Question: My admin folks have encountered a big problem, and I'm relaying their plight to SO:
We have a legacy database application (written in Progress 4GL/OpenEdge) that invokes in order to generate a report. The path to the WordPerfect executable is hard-coded within the database app, as well as the location of scanned PDFs that are to be inserted into the database, .
Most of our workstations have been successfully migrated from to , and the legacy application works fine UNTIL it tries to invoke WordPerfect, saying it can't find the executable (even with X3 installed in the exact same path used on WinXP) ... same with the scanned document folder.
Any suggestions?
---
I spent this morning helping my admin folks with the various suggestions you all provided ... we checked file permissions, looked at the compiled (.r) files with a Hex Editor (thanks @Tom and @Ernest), and did a inside all source code (.p) with Notepad++.
the program is NOT invoking WordPerfect directly (), but instead is using DDE. Here's the error message that Progress 4GL produces:

I am aware that there are issues with DDE and Win7, so I was wondering if there's a work-around, maybe registry keys that need to be modified or something to that affect.
I'm including an excerpt from the source code below, hoping that somebody recognizes what's going on (I'm NOT familiar with Progress 4GL, so it's all greek to me):
'''
/* setup DDE communicaiton with WordPerfect 12 */
/* and perform the merge of the various document */
DEFINE VARIABLE sys AS INTEGER NO-UNDO.
DEFINE VARIABLE mline AS CHAR FORMAT "x(220)" NO-UNDO.
DEFINE VARIABLE intResult AS INTEGER NO-UNDO.
DEFINE VARIABLE err-status AS INTEGER.
{GLOBVAR.I}
DEFINE VAR C-Win AS WIDGET-HANDLE NO-UNDO.
DEFINE FRAME FRAME-b
WITH 1 DOWN KEEP-TAB-ORDER OVERLAY
SIDE-LABELS NO-UNDERLINE THREE-D
AT COL 13 ROW 4.1
SIZE 11 BY 2
TITLE "FRAMEWP".
IF SESSION:DISPLAY-TYPE = "GUI":U THEN
CREATE WINDOW C-Win ASSIGN
HIDDEN = YES
HEIGHT = 4
WIDTH = 20
MAX-HEIGHT = 4
MAX-WIDTH = 20
VIRTUAL-HEIGHT = 4
VIRTUAL-WIDTH = 20
RESIZE = yes
SCROLL-BARS = no
STATUS-AREA = no
BGCOLOR = ?
FGCOLOR = ?
KEEP-FRAME-Z-ORDER = yes
THREE-D = yes
MESSAGE-AREA = no
SENSITIVE = YES.
IF SESSION:DISPLAY-TYPE = "GUI":U AND VALID-HANDLE(C-Win)
THEN C-Win:HIDDEN = NO.
VIEW FRAME DEFAULT-FRAME IN WINDOW C-Win.
VIEW FRAME FRAME-b IN WINDOW C-Win.
C-Win.
ENABLE ALL WITH FRAME FRAME-B TITLE "".
ASSIGN FRAME FRAME-B:VISIBLE = FALSE.
OS-DELETE VALUE(pass-txtout).
PAUSE 1 NO-MESSAGE IN WINDOW c-win.
OS-DELETE VALUE(pass-mergedoc).
pass-shelldoc = '"' + trim(pass-shelldoc) + '"'.
pass-shelldoc = TRIM(pass-shelldoc).
pass-txtfile = '"' + TRIM(pass-txtfile) + '"'.
pass-txtfile = TRIM(pass-txtfile).
pass-txtout = '"' + TRIM(pass-txtout) + '"'.
pass-txtout = TRIM(pass-txtout).
pass-mergedoc = '"' + TRIM(pass-mergedoc) + '"'.
pass-mergedoc = TRIM(pass-mergedoc).
DDE INITIATE sys FRAME FRAME FRAME-B:HANDLE APPLICATION "wpwin13_macros" TOPIC "COMMANDS".
/* create a wp doc from the pass-txtfile just created */
mline = "Application (WordPerfect; " + '"WordPerfect"' + '; Default!; "EN")'.
mline = TRIM(mline).
DDE EXECUTE sys COMMAND mline.
mline = "FileNew ()".
mline = TRIM(mline).
DDE EXECUTE sys COMMAND mline.
mline = "ImportSetFileName (Filename: " + pass-txtfile + ")".
mline = TRIM(mline).
DDE EXECUTE sys COMMAND mline.
mline = "ImportSetSource (SourceType: ASCII!)".
mline = TRIM(mline).
DDE EXECUTE sys COMMAND mline.
mline = "ImportSetDestination (DestinationType: MergeData!)".
mline = TRIM(mline).
DDE EXECUTE sys COMMAND mline.
mline = "ImportSetSizeToFit (State: No!)".
mline = TRIM(mline).
DDE EXECUTE sys COMMAND mline.
mline = "ImportSetAsciiFieldDelimiter (FieldDelimiter: " + '"^"' + ")".
mline = TRIM(mline).
DDE EXECUTE sys COMMAND mline.
mline = "ImportSetAsciiRecordDelimiter (RecordDelimiter: " + '"%"' + ")".
mline = TRIM(mline).
DDE EXECUTE sys COMMAND mline.
mline = "ImportSetAsciiStrip (StripChars: " + '""' + ")".
mline = TRIM(mline).
DDE EXECUTE sys COMMAND mline.
mline = "ImportSetAsciiEncap (EncapsulationChar: " + '"""' + '""' + ")".
mline = TRIM(mline).
DDE EXECUTE sys COMMAND mline.
mline = "ImportDoImport ()".
mline = TRIM(mline).
DDE EXECUTE sys COMMAND mline.
mline = "WAIT(10)".
mline = TRIM(mline).
DDE EXECUTE sys COMMAND mline.
mline = "FileSave (Filename: " + pass-txtout + "; ExportType: WordPerfect_6_7_8!; yes!)".
mline = TRIM(mline).
DDE EXECUTE sys COMMAND mline.
mline = "Close()".
mline = TRIM(mline).
DDE EXECUTE sys COMMAND mline.
/* perform the merge using sheldoc, pass-txtout and pass-shelldoc */
mline = "Application (WordPerfect; " + '"WordPerfect"' + '; Default!; "EN")'.
mline = TRIM(mline).
DDE EXECUTE sys COMMAND mline.
mline = "MergeRUN(Formfile!;" + pass-shelldoc + ";DataFile!;".
mline = TRIM(mline).
DDE EXECUTE sys COMMAND mline.
mline = mline + pass-txtout + ";TOFILE!;" + pass-mergedoc + ")".
mline = TRIM(mline).
DDE EXECUTE sys COMMAND mline.
mline = "CLOSE()".
mline = TRIM(mline).
DDE EXECUTE sys COMMAND mline.
IF substring(pass-mergedoc,16,3) = "D12" THEN.
ELSE
DO:
mline = "FileOpen (Filename: " + pass-mergedoc + ")".
mline = TRIM(mline).
DDE EXECUTE sys COMMAND mline.
mline = "AppMaximize ()".
mline = TRIM(mline).
DDE EXECUTE sys COMMAND mline.
mline = "APPRESTORE ()".
mline = TRIM(mline).
DDE EXECUTE sys COMMAND mline.
END.
DDE TERMINATE sys NO-ERROR.
:
:
'''
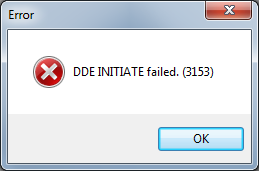
Answer: I agree that it sounds a lot like a permissions problem.
None the less... are you sure that you have no way to modify it? That isn't the sort of functionality that would typically be delivered by a vendor -- it sounds more like a custom modification.
Do you have .p or .w files hanging around? (These are Progress 4GL source code.) Or only .r files? (This is the compiled code.)
Run "showcfg" (the "config" icon on the start menu) -- if you have development licenses it may be more a case of not knowing how to change it than not having the ability to change it.